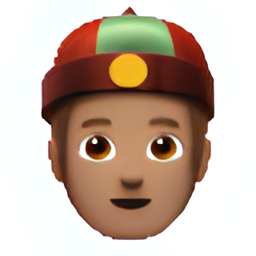
Name: man with gua pi mao
Emoji: 👲🏽
Group: People & Body
Sub-group: person-role